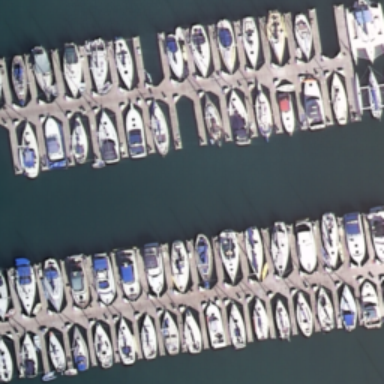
Lots of boats docked at the harbor and the boats are closed to each other .